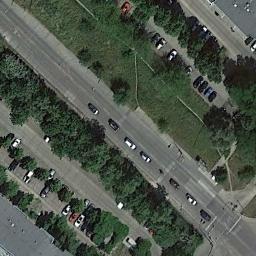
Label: freeway